Interaction volume radius: 5 \u00c5
Interaction volume height: 25 \u00c5
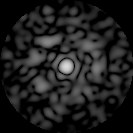
Disorder parameter: 0.8255